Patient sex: M
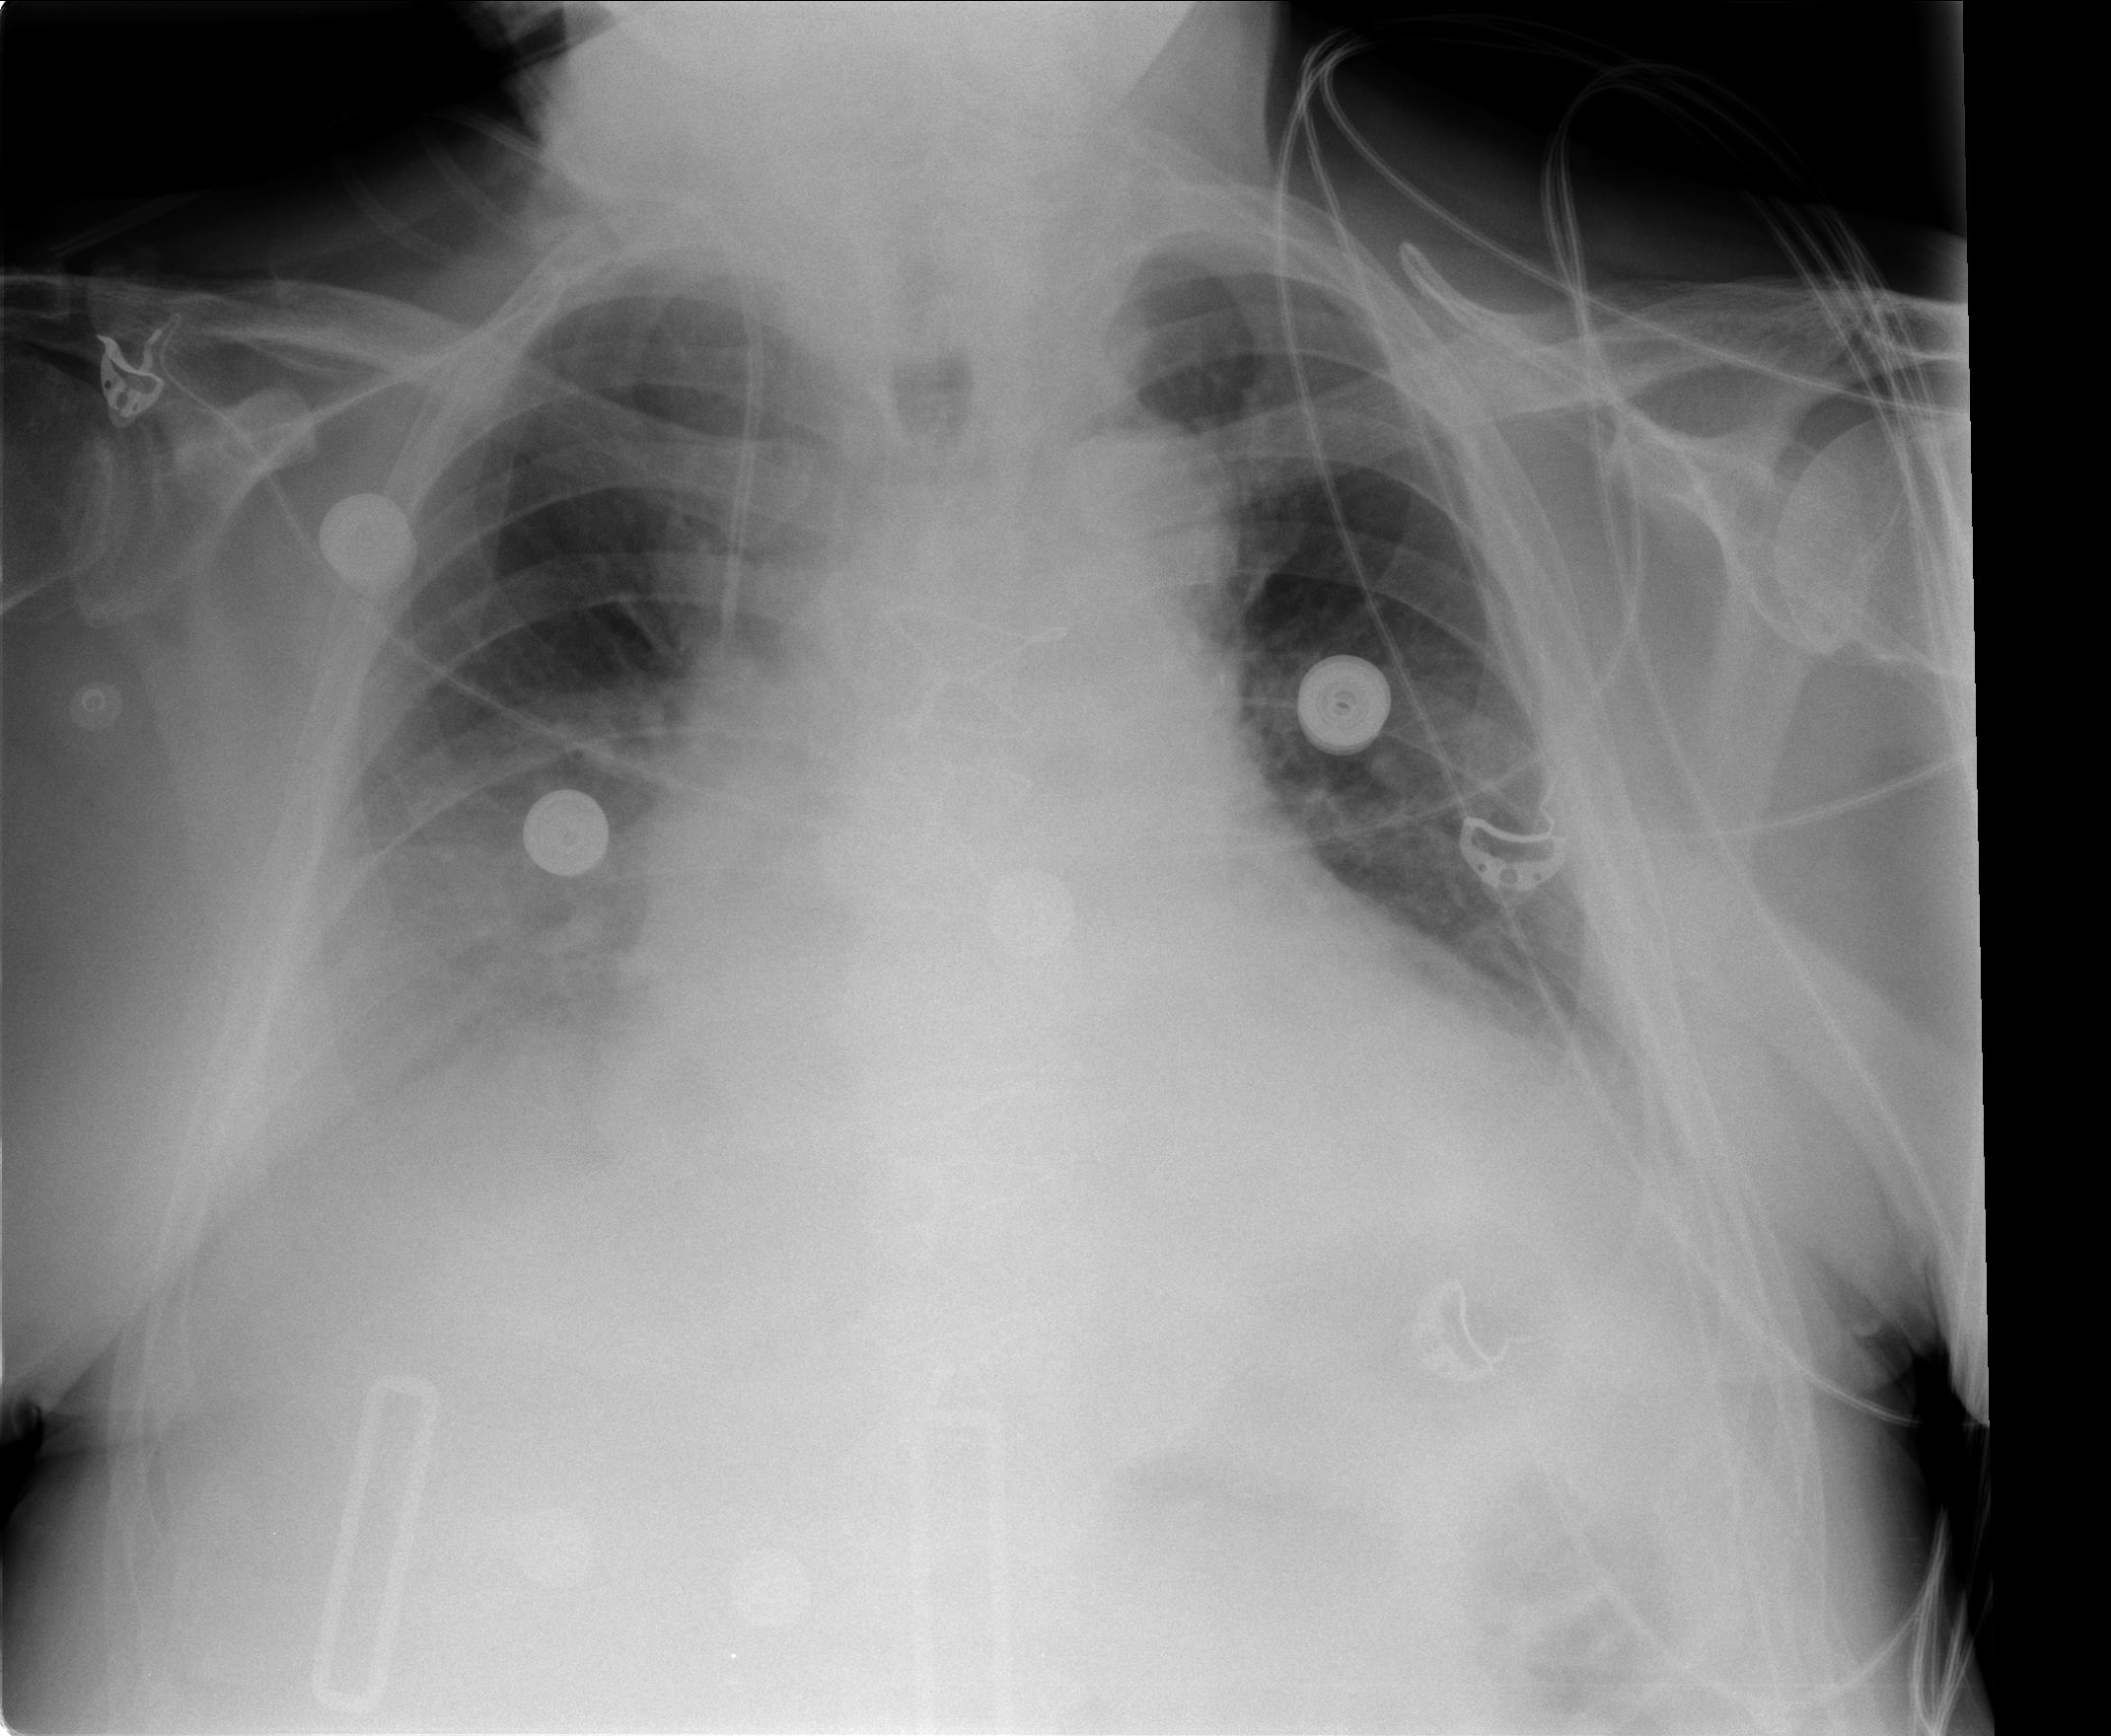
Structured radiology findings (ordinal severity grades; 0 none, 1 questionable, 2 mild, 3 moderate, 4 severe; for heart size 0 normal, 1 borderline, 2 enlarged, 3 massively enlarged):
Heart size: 2
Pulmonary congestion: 0
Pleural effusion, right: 2
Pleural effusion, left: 1
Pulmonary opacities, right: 0
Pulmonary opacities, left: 0
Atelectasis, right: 2
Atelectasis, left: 0